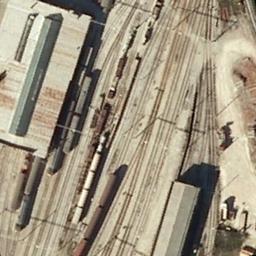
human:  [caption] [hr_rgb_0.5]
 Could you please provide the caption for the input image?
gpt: Many buildings are beside the railway station .

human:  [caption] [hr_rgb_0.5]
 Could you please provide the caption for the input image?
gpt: There is a fully equipped railway station in the suburbs .

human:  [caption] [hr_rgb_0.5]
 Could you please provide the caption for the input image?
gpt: The railway station has lots of railways and some trains and two makeshift houses are next to the railway station .

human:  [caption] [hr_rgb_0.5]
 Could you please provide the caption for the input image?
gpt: The railway station is on the bare land .

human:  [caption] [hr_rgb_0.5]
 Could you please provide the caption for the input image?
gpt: There are some carriages beside the railway station .